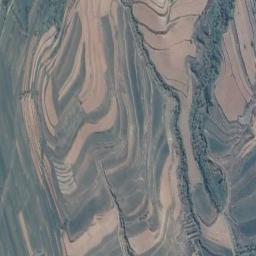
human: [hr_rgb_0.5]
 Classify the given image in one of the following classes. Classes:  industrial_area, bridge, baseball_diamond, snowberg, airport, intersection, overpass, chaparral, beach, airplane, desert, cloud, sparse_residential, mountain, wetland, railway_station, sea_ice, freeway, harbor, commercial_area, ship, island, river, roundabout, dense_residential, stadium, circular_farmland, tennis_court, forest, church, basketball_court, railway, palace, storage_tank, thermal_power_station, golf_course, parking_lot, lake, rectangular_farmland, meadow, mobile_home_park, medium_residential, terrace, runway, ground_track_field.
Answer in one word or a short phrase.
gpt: terrace